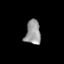
Tissue: lung
Cell type: Myeloid cells
Senescence score: 0.1877
Nuclear area (px): 360
Mean DAPI intensity: 154.211